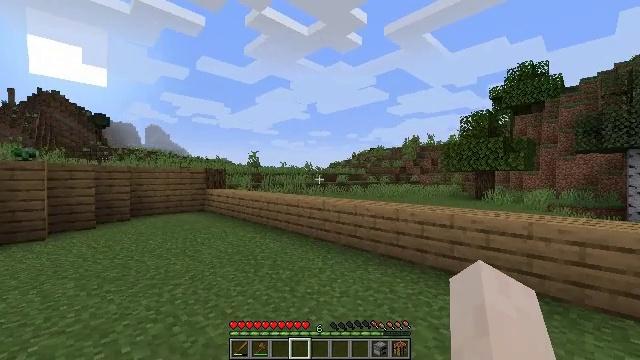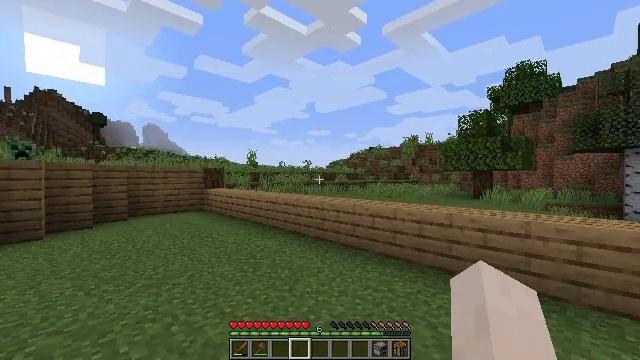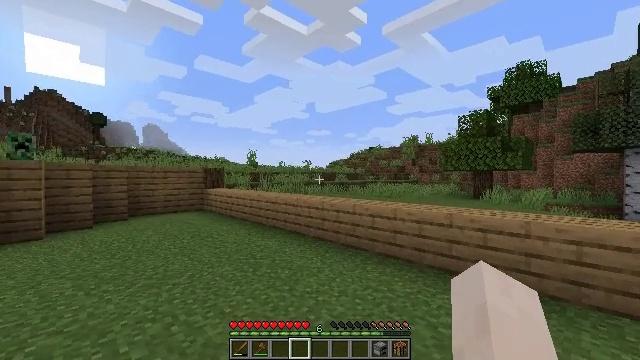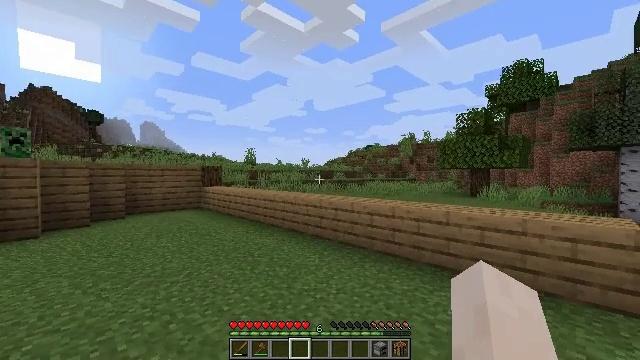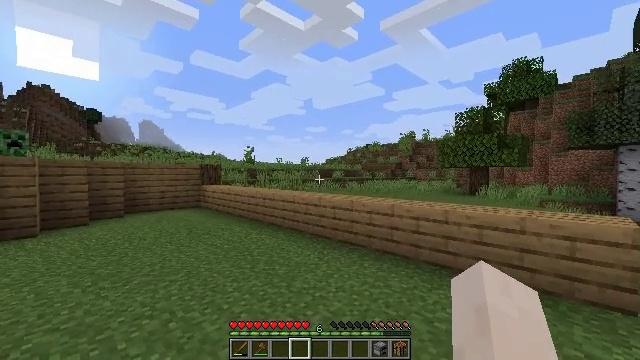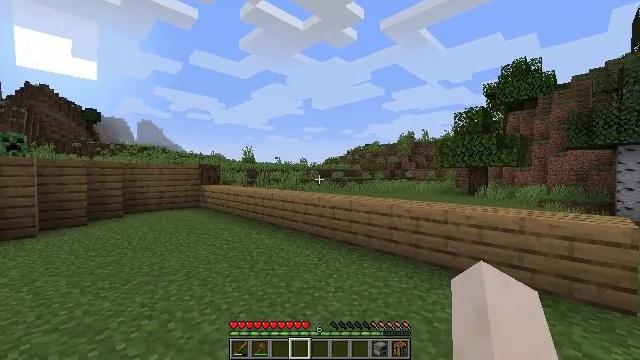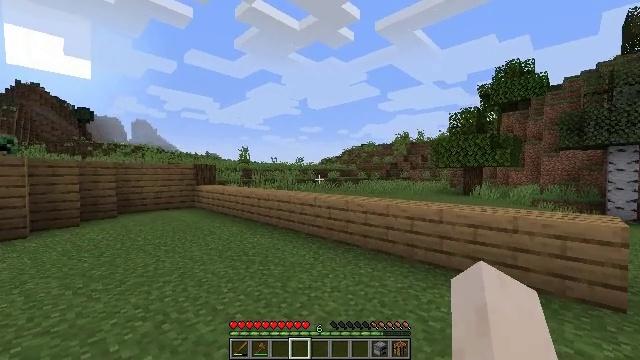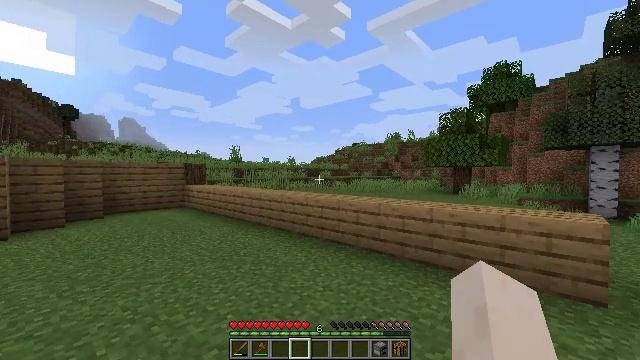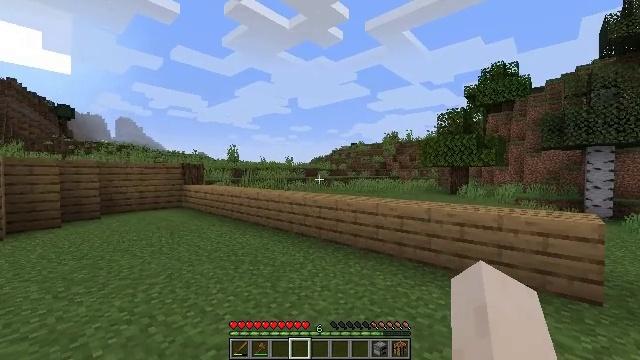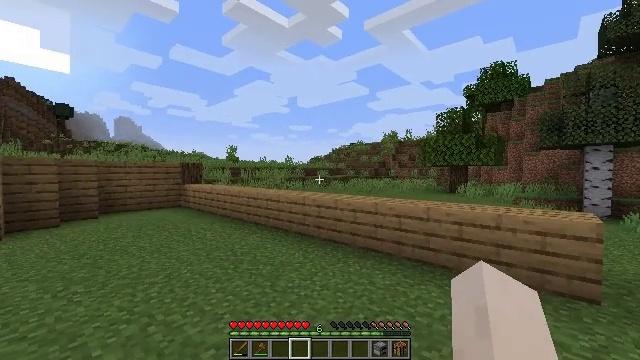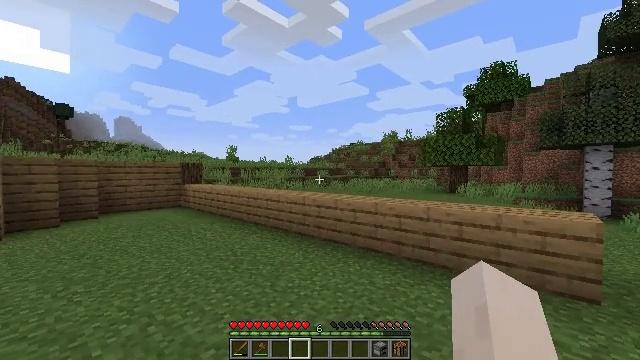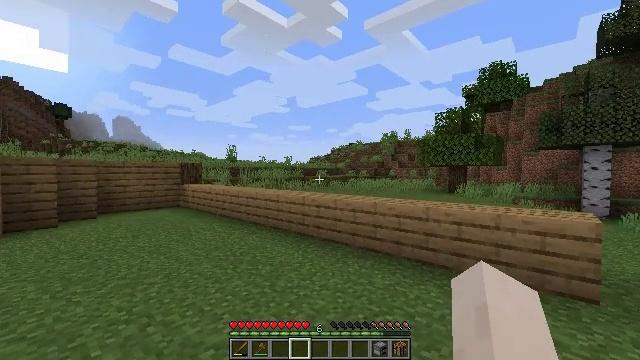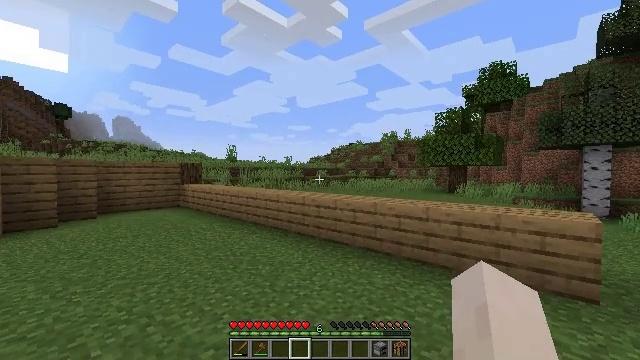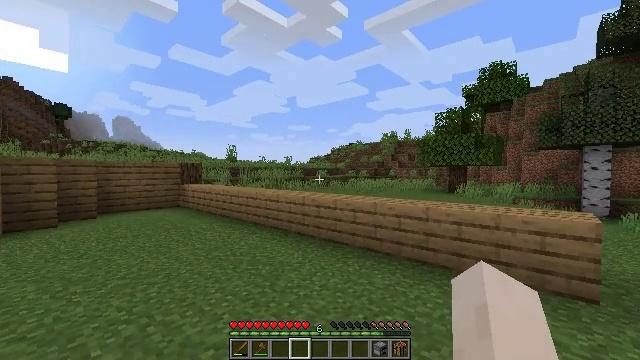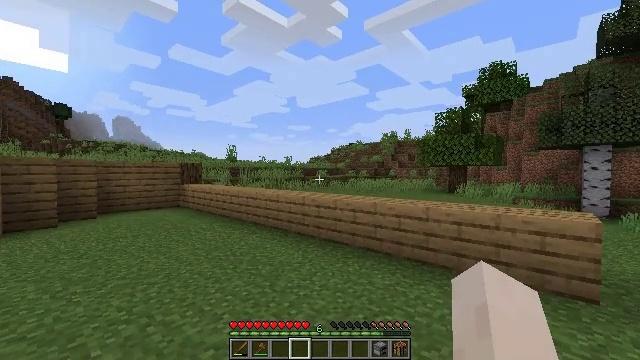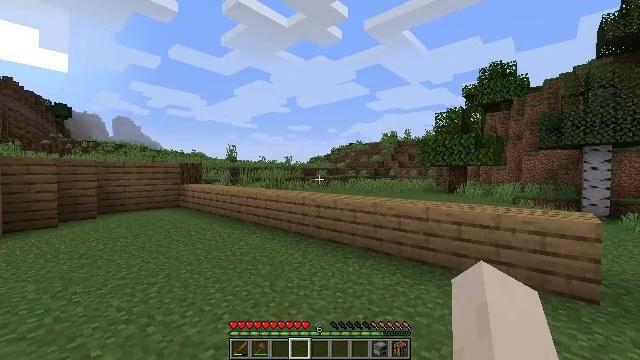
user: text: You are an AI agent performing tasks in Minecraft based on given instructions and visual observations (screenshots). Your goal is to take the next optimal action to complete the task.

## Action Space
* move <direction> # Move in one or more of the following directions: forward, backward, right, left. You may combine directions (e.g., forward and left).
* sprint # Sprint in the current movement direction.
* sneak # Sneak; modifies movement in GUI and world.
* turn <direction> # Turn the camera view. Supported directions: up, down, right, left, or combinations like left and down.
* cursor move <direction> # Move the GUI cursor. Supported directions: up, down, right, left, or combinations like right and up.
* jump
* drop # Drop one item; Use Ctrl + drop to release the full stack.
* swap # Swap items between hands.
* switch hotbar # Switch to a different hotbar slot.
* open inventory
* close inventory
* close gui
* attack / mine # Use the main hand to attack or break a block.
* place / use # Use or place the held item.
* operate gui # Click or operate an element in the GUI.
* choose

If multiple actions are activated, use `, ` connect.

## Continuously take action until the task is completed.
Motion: motion action
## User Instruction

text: Break the white bed to relocate it.
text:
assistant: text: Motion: no_op
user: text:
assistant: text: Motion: no_op
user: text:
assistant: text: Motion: no_op
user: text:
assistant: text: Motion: no_op
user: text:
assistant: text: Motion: no_op
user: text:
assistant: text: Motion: no_op
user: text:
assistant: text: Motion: turn right
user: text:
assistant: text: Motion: no_op
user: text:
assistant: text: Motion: no_op
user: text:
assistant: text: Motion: no_op
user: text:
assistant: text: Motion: no_op
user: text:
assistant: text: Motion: no_op
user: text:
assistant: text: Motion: no_op
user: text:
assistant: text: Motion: no_op
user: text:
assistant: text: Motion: no_op
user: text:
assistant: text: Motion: no_op
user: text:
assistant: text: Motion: turn left
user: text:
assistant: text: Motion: turn left
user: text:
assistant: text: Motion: turn left
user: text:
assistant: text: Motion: turn left
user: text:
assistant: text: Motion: turn left
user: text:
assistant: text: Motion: turn left
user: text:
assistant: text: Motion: no_op
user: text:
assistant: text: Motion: no_op
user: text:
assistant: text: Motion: no_op
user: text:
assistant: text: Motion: no_op
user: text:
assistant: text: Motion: no_op
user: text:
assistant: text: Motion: no_op
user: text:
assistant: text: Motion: no_op
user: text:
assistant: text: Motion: no_op